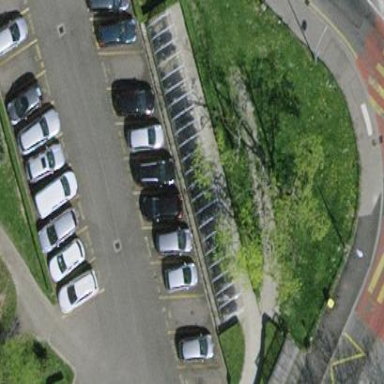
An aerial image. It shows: Building with shed for bicycle parking.